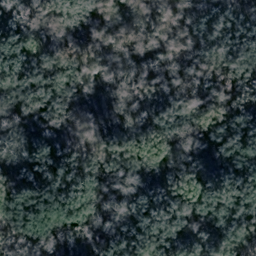
Label: forest